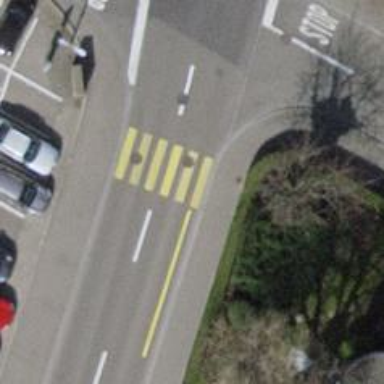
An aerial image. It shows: Uncontrolled road crossing.